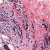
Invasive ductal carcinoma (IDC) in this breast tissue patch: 1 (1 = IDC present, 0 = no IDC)